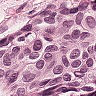
Metastatic tissue present: yes